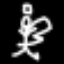
Label: angel